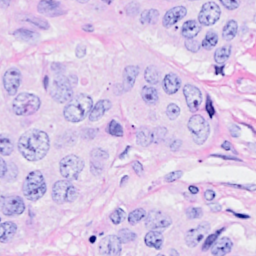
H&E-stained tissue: Breast